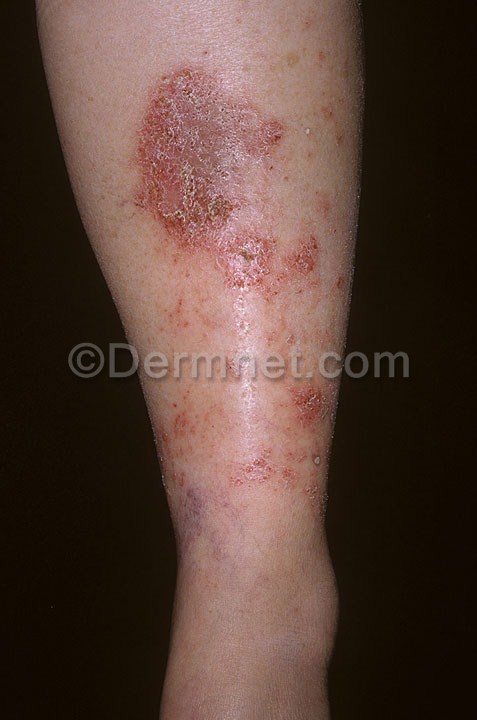
Disease: Eczema Photos